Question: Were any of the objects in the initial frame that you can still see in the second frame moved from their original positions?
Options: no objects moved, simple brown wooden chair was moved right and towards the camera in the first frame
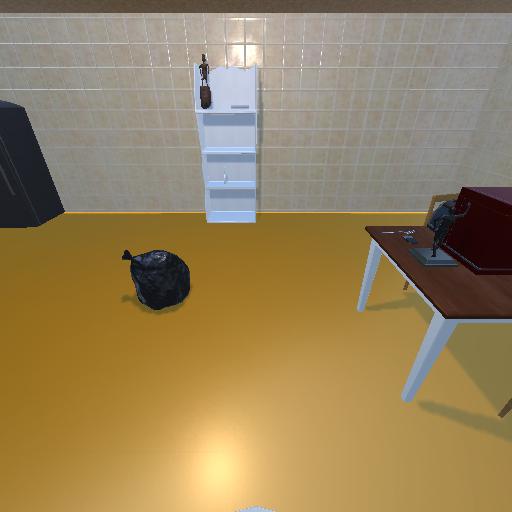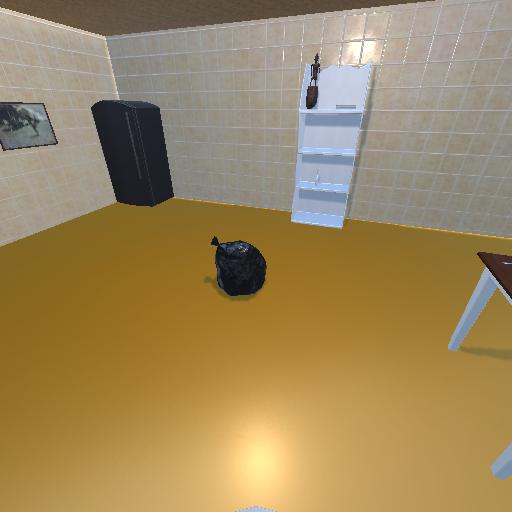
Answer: no objects moved